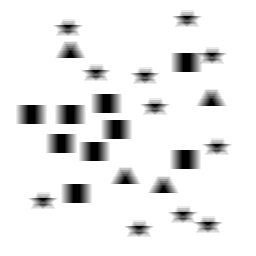
Squares: 9
Triangles: 4
Stars: 11
Total shapes: 24